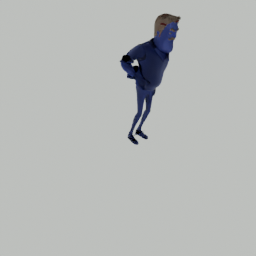
Label: people